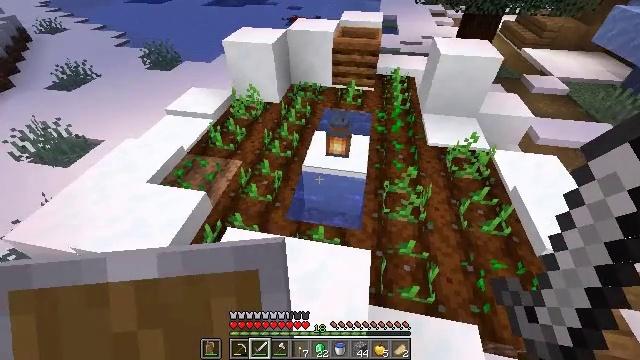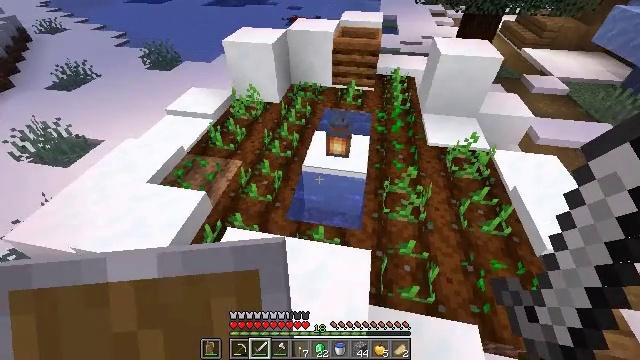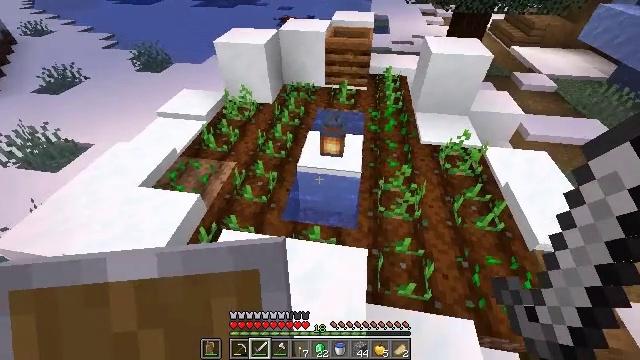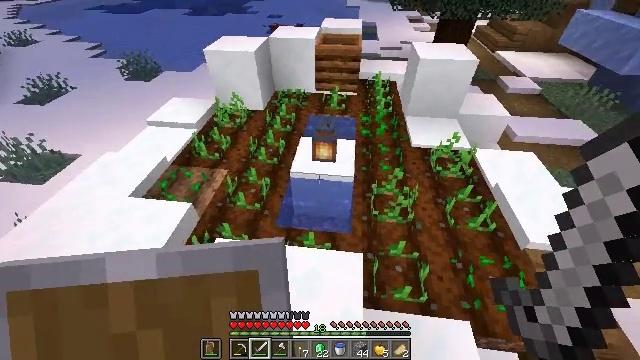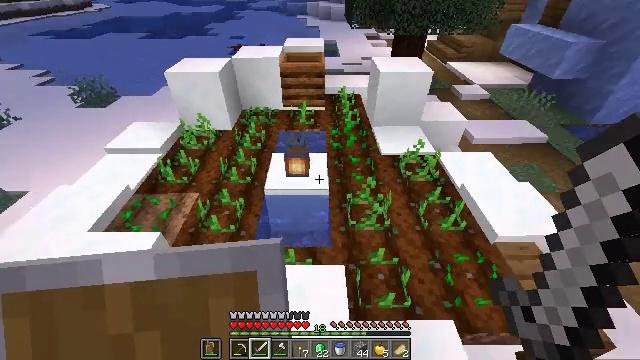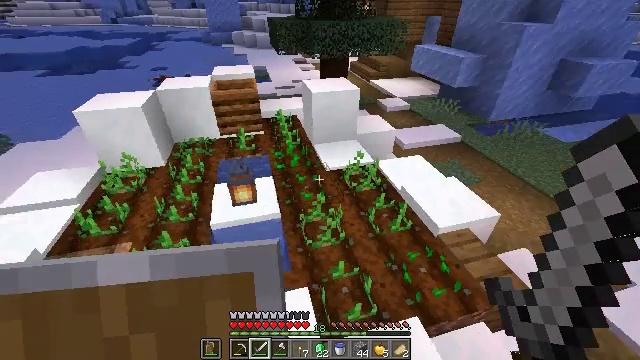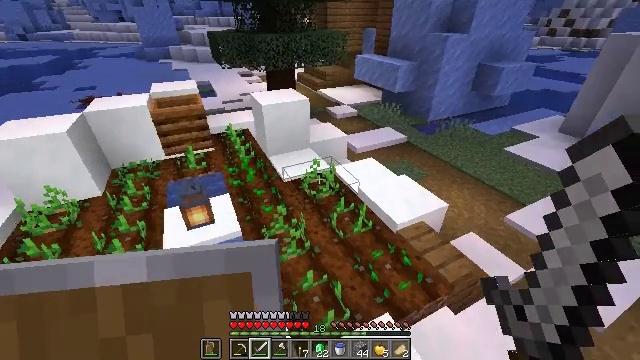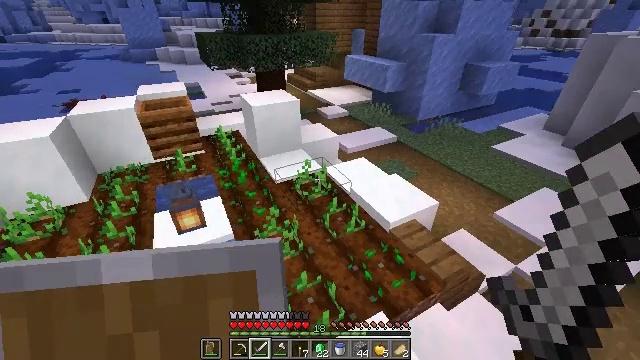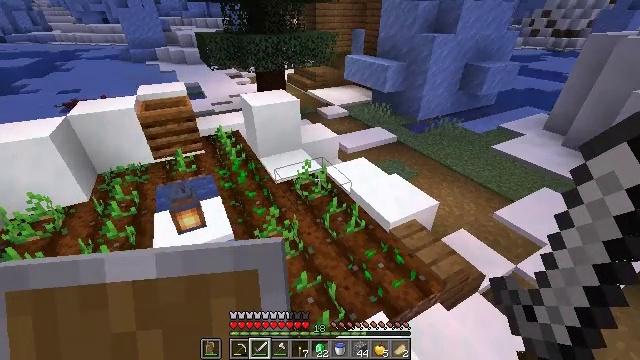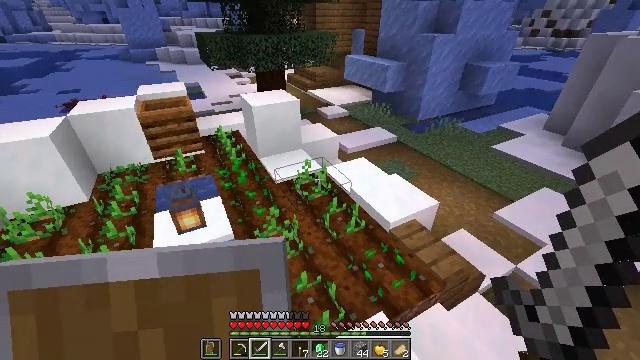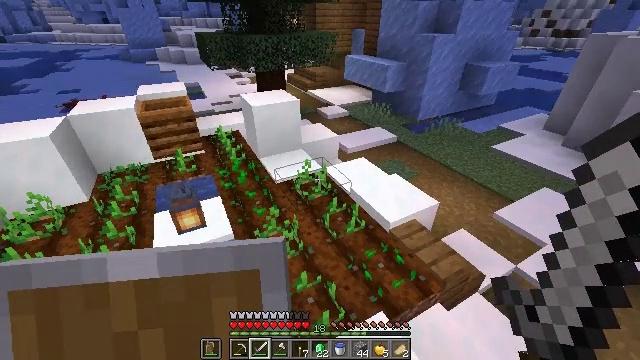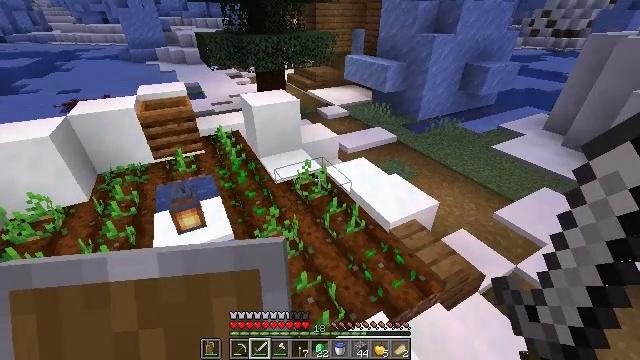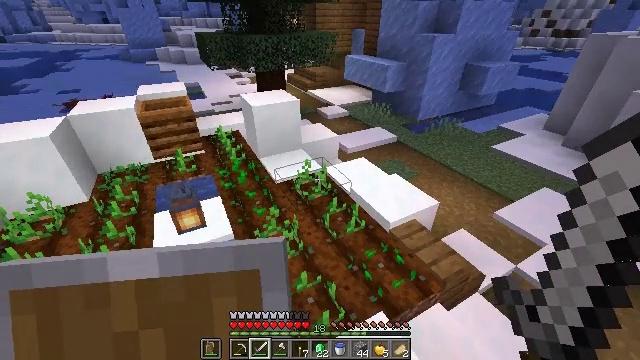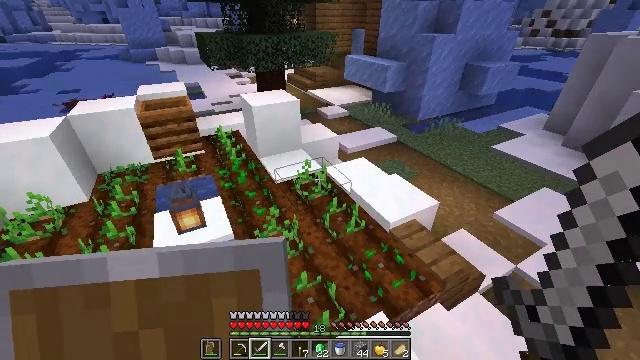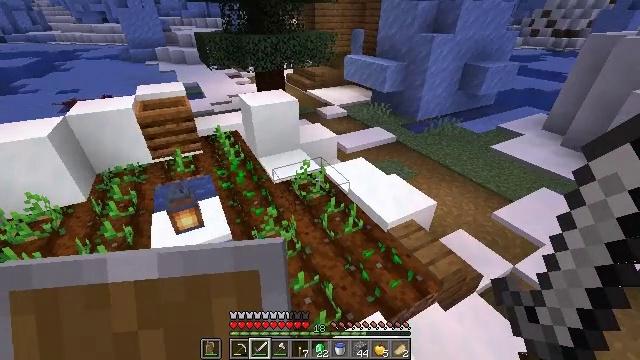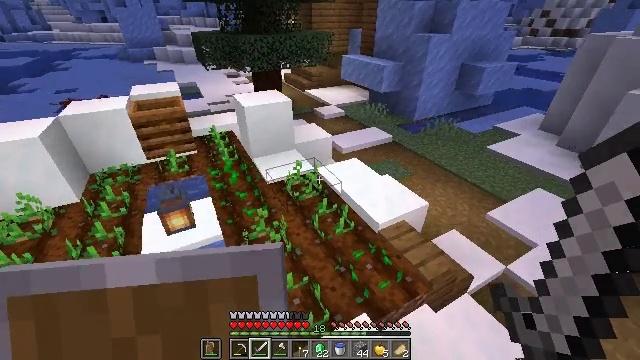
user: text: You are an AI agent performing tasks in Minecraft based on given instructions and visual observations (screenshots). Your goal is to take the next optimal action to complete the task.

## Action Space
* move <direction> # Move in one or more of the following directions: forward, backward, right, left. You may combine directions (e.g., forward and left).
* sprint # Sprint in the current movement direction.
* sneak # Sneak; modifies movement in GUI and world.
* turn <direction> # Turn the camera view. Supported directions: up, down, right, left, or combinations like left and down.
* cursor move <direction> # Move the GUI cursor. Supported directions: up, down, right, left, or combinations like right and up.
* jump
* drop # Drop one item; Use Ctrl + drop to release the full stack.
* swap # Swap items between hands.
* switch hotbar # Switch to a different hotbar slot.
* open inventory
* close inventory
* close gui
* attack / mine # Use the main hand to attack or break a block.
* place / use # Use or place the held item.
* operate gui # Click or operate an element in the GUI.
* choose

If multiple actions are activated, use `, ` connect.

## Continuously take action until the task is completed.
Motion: motion action
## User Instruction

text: Break the blue bed to move it.
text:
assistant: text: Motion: no_op
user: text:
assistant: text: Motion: turn right
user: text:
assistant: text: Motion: turn right and up
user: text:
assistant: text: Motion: turn right and up
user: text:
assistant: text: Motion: turn right and up
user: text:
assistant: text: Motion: turn right and up
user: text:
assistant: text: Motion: turn right
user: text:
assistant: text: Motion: no_op
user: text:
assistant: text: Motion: no_op
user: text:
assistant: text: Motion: no_op
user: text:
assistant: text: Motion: no_op
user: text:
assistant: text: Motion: no_op
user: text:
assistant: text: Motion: no_op
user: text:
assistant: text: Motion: move right
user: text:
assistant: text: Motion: move right
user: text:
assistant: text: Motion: move right
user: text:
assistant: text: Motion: move forward and move right, turn right and up
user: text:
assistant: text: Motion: move forward and move right, turn right and up
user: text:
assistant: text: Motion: move forward and move right, sprint, turn right and up
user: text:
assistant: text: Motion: move forward and move right, sprint, turn right and up
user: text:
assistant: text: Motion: move forward and move right, sprint, turn right and up
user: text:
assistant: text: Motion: move forward and move right, sprint, turn right and up
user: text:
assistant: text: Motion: move forward and move right, sprint
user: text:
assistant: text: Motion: move forward and move right, sprint
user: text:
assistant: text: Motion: move forward and move right, sprint
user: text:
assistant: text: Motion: move forward and move right, sprint
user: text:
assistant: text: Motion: move forward and move right, sprint
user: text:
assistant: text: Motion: move forward and move right, sprint, jump
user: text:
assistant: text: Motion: move forward and move right, sprint, jump
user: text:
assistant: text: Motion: move forward and move right, sprint, jump